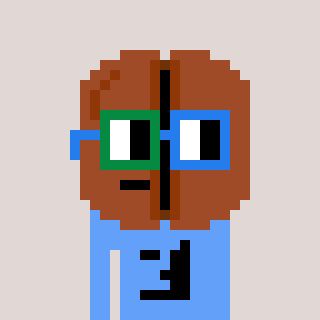
a pixel art character with square green and blue glasses, a coffeebean-shaped head and a blue-colored body on a warm background